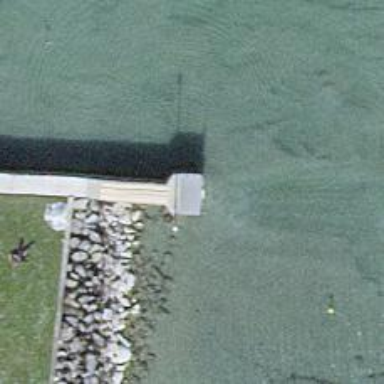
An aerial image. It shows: Man-made pier.